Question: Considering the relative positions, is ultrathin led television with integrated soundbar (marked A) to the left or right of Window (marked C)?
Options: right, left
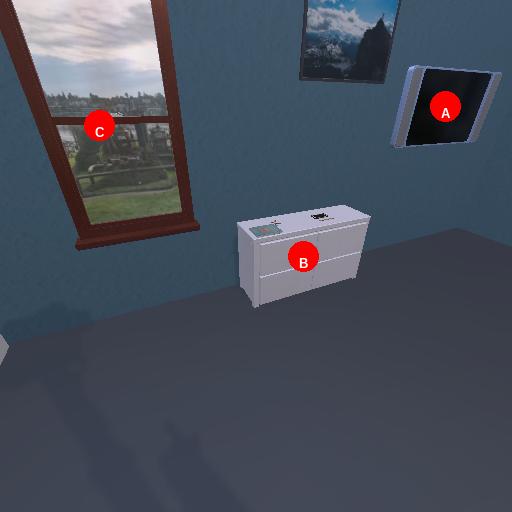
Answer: right